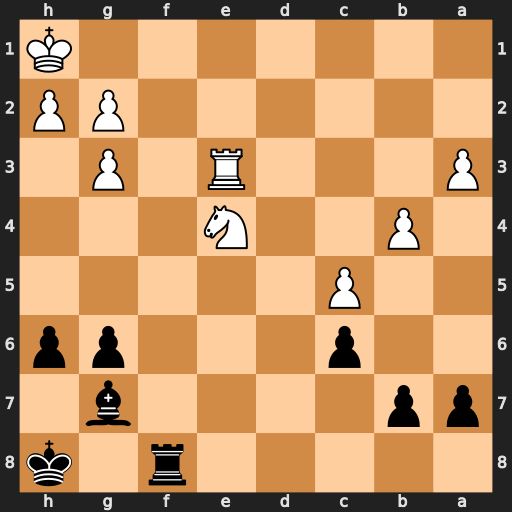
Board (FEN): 5r1k/pp4b1/2p3pp/2P5/1P2N3/P3R1P1/6PP/7K
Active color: b
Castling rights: -
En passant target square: -
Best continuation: Rf1#